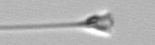
Label: Asterionellopsis_glacialis